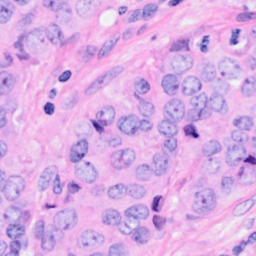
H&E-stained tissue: Breast